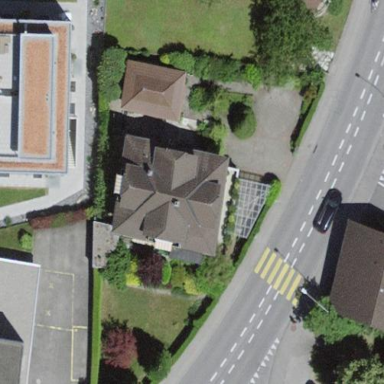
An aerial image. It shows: Residential building.